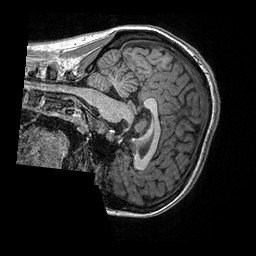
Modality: T1w
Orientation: sagittal
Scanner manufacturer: ge
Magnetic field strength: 3 T
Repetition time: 2.349 s
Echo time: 0.002968 s